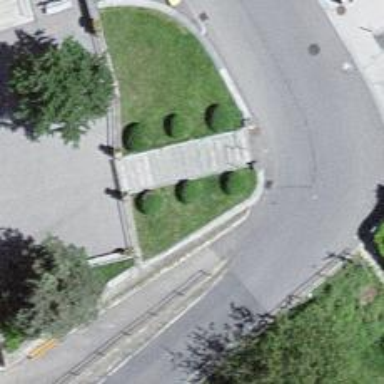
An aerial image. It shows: Shrub in its natural environment.